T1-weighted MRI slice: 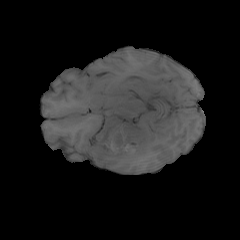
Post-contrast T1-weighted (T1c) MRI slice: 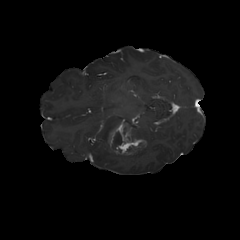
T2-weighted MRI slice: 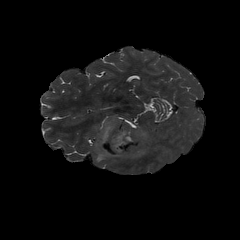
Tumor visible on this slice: yes